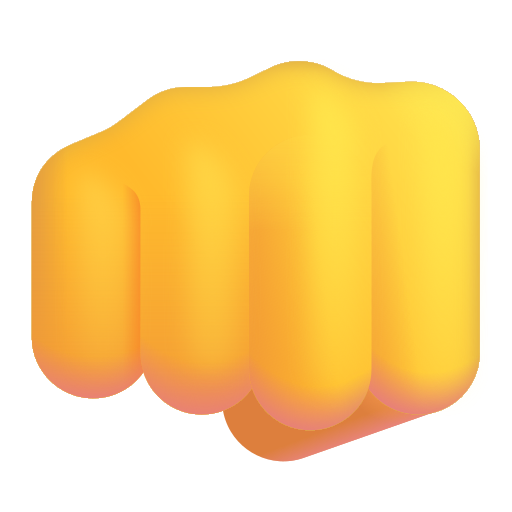
oncoming fist color default